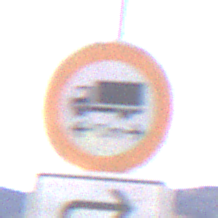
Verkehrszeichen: TatsaechlicheLaenge
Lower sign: RichtungsangabeDurchPfeile5
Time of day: MorningAfternoon
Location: Outdoor (Nature)
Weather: PartlyCloudy
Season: NotSpecified
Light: Natural